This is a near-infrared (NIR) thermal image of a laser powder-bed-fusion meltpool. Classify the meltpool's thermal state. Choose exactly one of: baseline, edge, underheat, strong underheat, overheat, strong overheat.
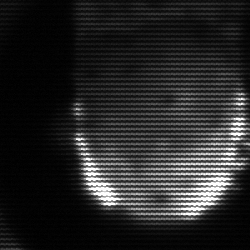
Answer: baseline